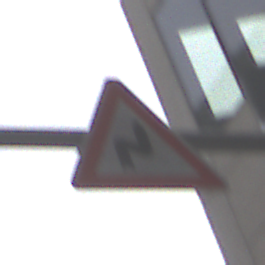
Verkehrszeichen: DoppelkurveRechts
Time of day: Midday
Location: Outdoor (Urban)
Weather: Overcast
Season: NotSpecified
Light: Natural